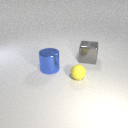
large gray metal cube to the right of large blue metal cylinder